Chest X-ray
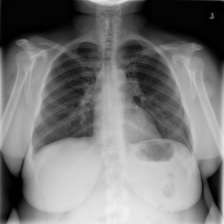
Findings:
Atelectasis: negative
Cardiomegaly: negative
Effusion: negative
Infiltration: negative
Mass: negative
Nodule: negative
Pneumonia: negative
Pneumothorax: negative
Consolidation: negative
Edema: negative
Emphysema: negative
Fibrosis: negative
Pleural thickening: negative
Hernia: negative